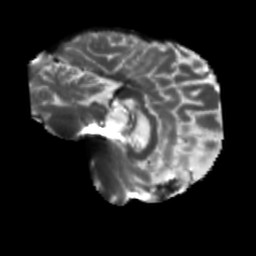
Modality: T2w
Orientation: sagittal
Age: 47
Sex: male
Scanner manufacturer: siemens
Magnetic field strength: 3 T
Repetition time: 5.47 s
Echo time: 0.0854 s